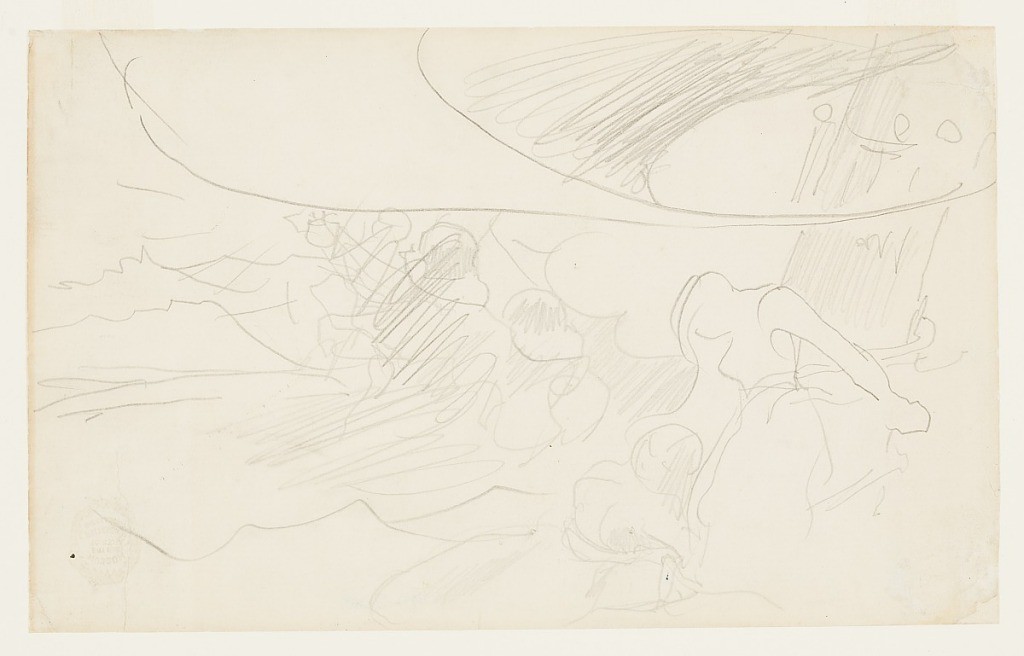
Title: Two Women Lashed to a Boat's Mast
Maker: Winslow Homer, American, 1836–1910
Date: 1895
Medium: Graphite on paper
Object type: Drawing
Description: Horizontal view of a portion of a boat's mast, to which two women are lashed and an Indication of two men in oilskins, and of high waves.